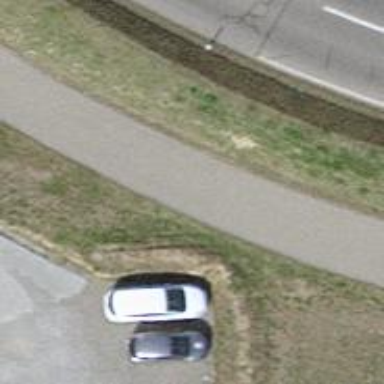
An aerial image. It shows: Asphalt path.